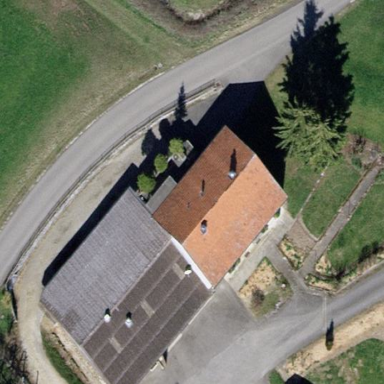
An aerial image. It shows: Farm building with gabled roof made of roof tiles. The roof is oriented along the building and has rosybrown color.